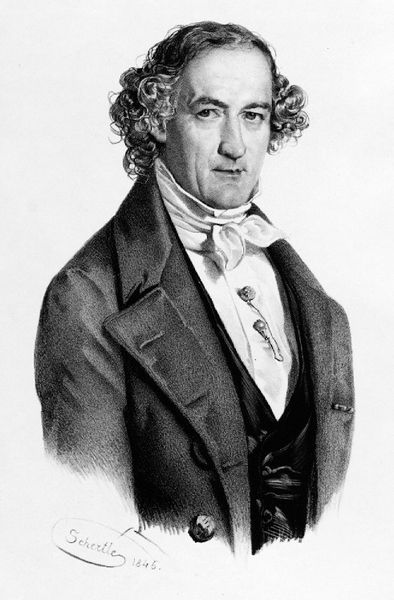
Titel: Männliches Bildnis (Geh. Rat. L. Kachel?)
Künstler: Valentin Schertle
Standort: Karlsruhe
Institution: Staatliche Kunsthalle Karlsruhe
Schlagwörter: dunkel, gemälde, kopf, mann, schatten, weiß, elegant, frankreich, frisur, grau, haar, hell, hintergrund, licht, mund, nase, ohr, profil, schmuck, schwarz, skizze, stirn, zeichnung, blick, schal, tuch, rock, schleife, alt, anzug, hemd, jacke, augen, falten, gesicht, knoten, kragen, mensch, samt, silber, bild, bildnis, hals, herr, portrait, porträt, schauen, signatur, auge, haare, halbfigur, mantel, reich, stehend, adel, blatt, musiker, augenbrauen, brosche, brustbild, england, frontal, kinn, knopf, lippen, locke, locken, ohren, perlen, potrait, scheitel, seide, oval, deutschland, lächeln, klar, schrift, welle, wellen, lehrer, datierung, kette, grafik, graphik, signiert, sigantur, ausdruck, frack, falte, krawatte, realistisch, dichter, ernst, knopfloch, brauen, büste, datum, halstuch, aufrecht, mimik, nadel, edel, knöpfe, fliege, jackett, jahreszahl, oberkörper, revers, sakko, schick, jacket, weste, masche, foto, fotografie, name, spange, stolz, alter, unterschrift, gentleman, kohle, groß, druck, schwarz-weiss, druckgrafik, schraffur, radierung, stich, komponist, künstler, lithografie, lockig, vatermörder, wagner, bürger, schiller, bürgertum, orden, proträt, stehkragen, älter, kohlezeichnung, österreich, jahr, photo, biedermeier, kravatte, oberschicht, schlips, halbprofil, seitenprofil, zahl, ziffer, wams, smoking, antlitz, kaiserzeit, neutral, binde, einstecktuch, repräsentation, binder, knäpfe, skeptisch, gelehrter, anstecknadel, edelmann, goethe, kupferstich, graustufen, klassik, direkt, shwarz, ohre, gewellt, joppe, dauerwelle, anblicken, blazer, urh, anstecker, bartlos, sebastian, blic, datiert, sacko, knopflöcher, rever, sch, gelockt, halla, signe, starren, zinken, kein bild, nasse, frak, schelmisch, reverskragen, gilet, hemdbrust, coat, fehlt, zeichnunng, intelligent, mnd, r, 19. jahrhundert, x, ch, 1800, 1846, 19. jh., 1700, reveer, 1845, 184, histrismus, prorträt, heyo, frock, herzoge, schleife#, schertler, daunkel, seltsamer kragen, streng schauend, schertle, gekreuselt, porträ#t, portr#ät, gentlenman, ausge, augenrauen, jackentasce, schertile, kböfpe, lock n, eiggehrock, knocp